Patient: sex F, age 68
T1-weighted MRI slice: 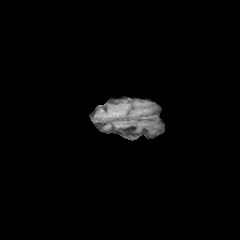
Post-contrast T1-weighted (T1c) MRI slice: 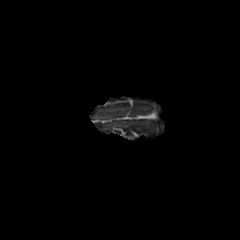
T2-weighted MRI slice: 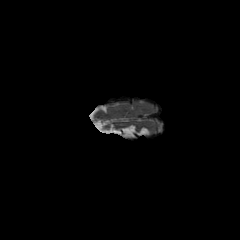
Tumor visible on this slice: no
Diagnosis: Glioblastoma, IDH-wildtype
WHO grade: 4